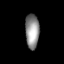
Tissue: lung
Cell type: T cells
Senescence score: 0.5927
Nuclear area (px): 468
Mean DAPI intensity: 143.776